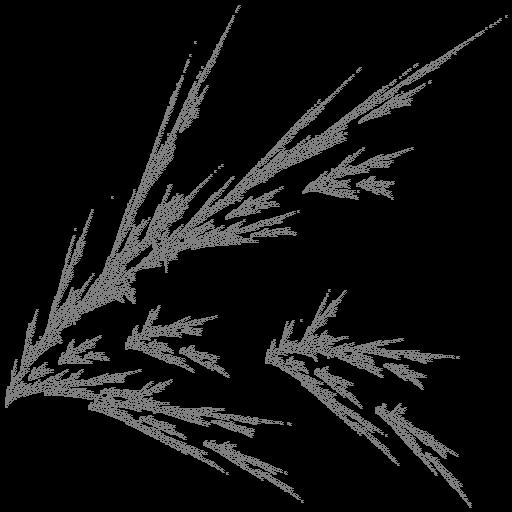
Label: filmyfern